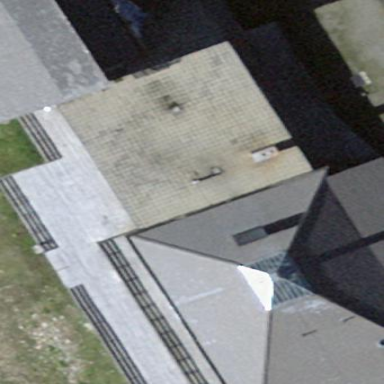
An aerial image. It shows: Transportation building.